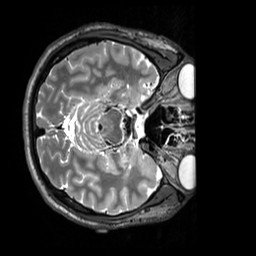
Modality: T2w
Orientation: axial
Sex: male
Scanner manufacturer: siemens
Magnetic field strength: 3 T
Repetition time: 3.2 s
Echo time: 0.409 s